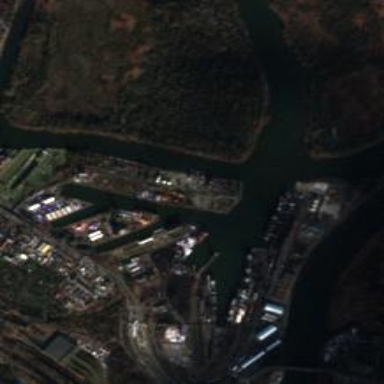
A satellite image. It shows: Man-made quay.